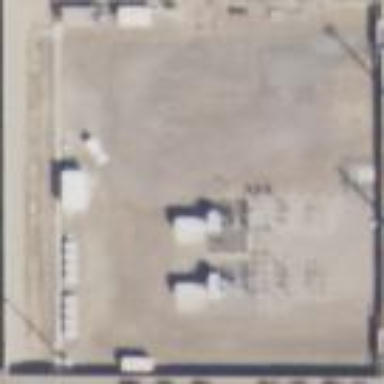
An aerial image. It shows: Power substation.